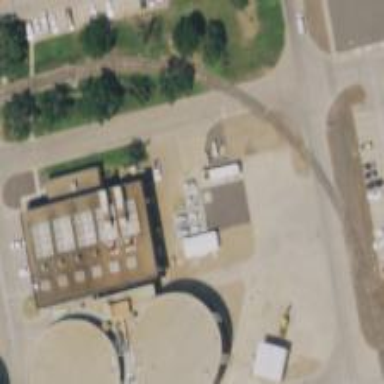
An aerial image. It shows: Gas turbine power generator.